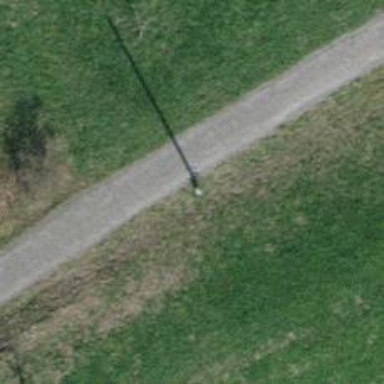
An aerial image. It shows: Power pole.